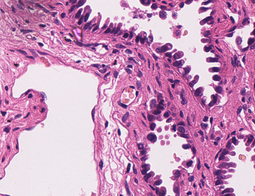
Tumor epithelial tissue: yes
Tumor-associated stroma tissue: yes
Normal tissue: no